【题型】填空题　【知识点】向量　【难度】medium
如图，在$\triangle ABC$中，点$D$在边$AB$上，且$BD=2AD$，点$E$是$AC$的中点，联结$DE$，设$\overrightarrow{BA} = \vec{a}$，$\overrightarrow{BC} = \vec{b}$，如果用$\vec{a}$、$\vec{b}$表示$\overrightarrow{DE}$，那么$\overrightarrow{DE} = \underline{\ \ \ \ \ \ }$。

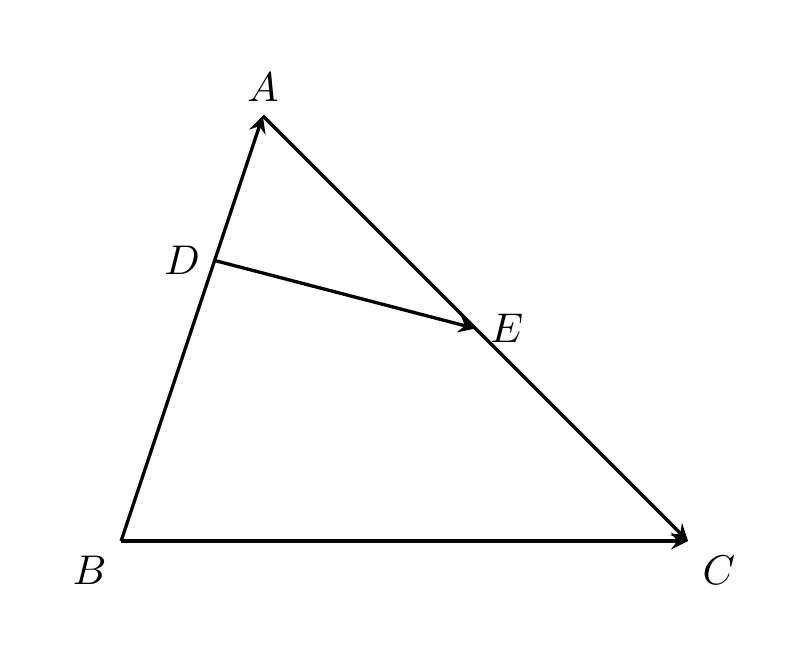
【解答】
\noindent【答案】$\dfrac{1}{2}\vec{b} - \dfrac{1}{6}\vec{a}$

\vspace{1em}
\noindent【分析】首先由向量的知识，得到$\overrightarrow{DA}$与$\overrightarrow{AE}$的值，即可得到$\overrightarrow{DE}$的值。

\vspace{1em}
\noindent【解答】解：在$\triangle ABC$中，$\overrightarrow{BA} = \vec{a}$，$\overrightarrow{BC} = \vec{b}$，则$\overrightarrow{AC} = \overrightarrow{BC} - \overrightarrow{BA} = \vec{b} - \vec{a}$。\\
$\because BD=2AD$，点$E$是$AC$的中点，\\
$\therefore \overrightarrow{DA} = \dfrac{1}{3}\overrightarrow{BA} = \dfrac{1}{3}\vec{a}$，$\overrightarrow{AE} = \dfrac{1}{2}\overrightarrow{AC} = \dfrac{1}{2}\vec{b} - \dfrac{1}{2}\vec{a}$，\\
$\therefore \overrightarrow{DE} = \overrightarrow{DA} + \overrightarrow{AE} = \dfrac{1}{3}\vec{a} + \dfrac{1}{2}\vec{b} - \dfrac{1}{2}\vec{a} = \dfrac{1}{2}\vec{b} - \dfrac{1}{6}\vec{a}$。\\
故答案为：$\dfrac{1}{2}\vec{b} - \dfrac{1}{6}\vec{a}$。

\vspace{1em}
\noindent【点评】此题考查向量的知识。解题的关键是注意数形结合思想的应用。